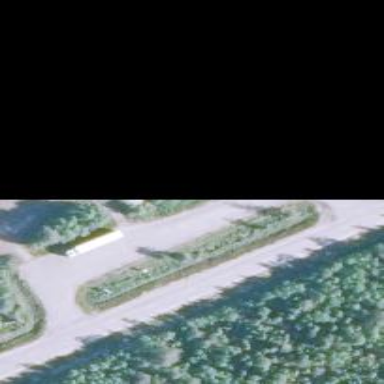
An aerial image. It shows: Rest area on the road.